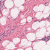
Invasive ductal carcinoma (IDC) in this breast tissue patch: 0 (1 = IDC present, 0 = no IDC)